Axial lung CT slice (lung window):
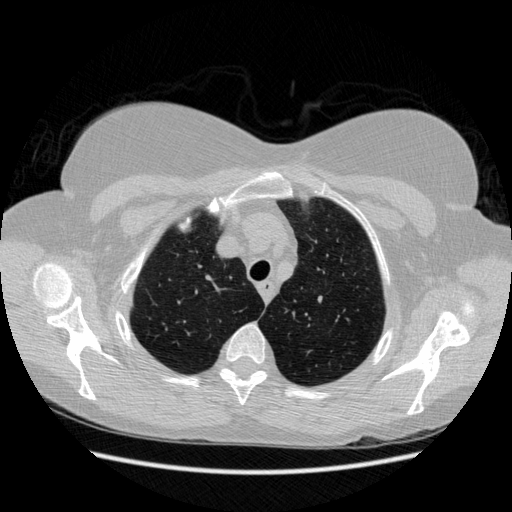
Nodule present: no